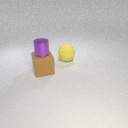
large yellow rubber sphere behind large brown rubber cube